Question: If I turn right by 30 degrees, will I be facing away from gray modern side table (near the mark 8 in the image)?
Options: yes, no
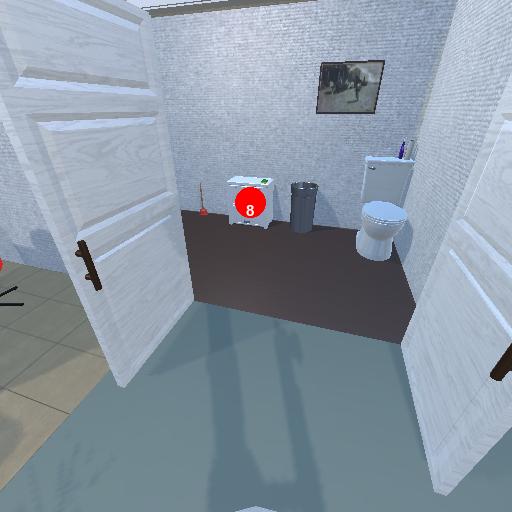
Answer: yes